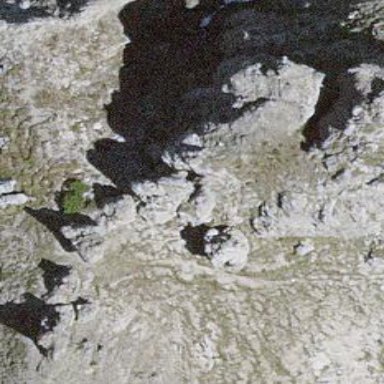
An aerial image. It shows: Natural cliff.